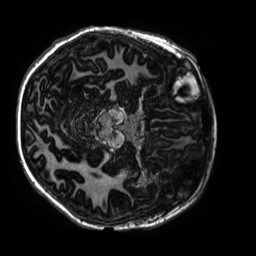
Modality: MP2RAGE
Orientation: axial
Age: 10
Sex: male
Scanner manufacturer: siemens
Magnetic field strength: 3 T
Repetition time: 4 s
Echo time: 0.00303 s